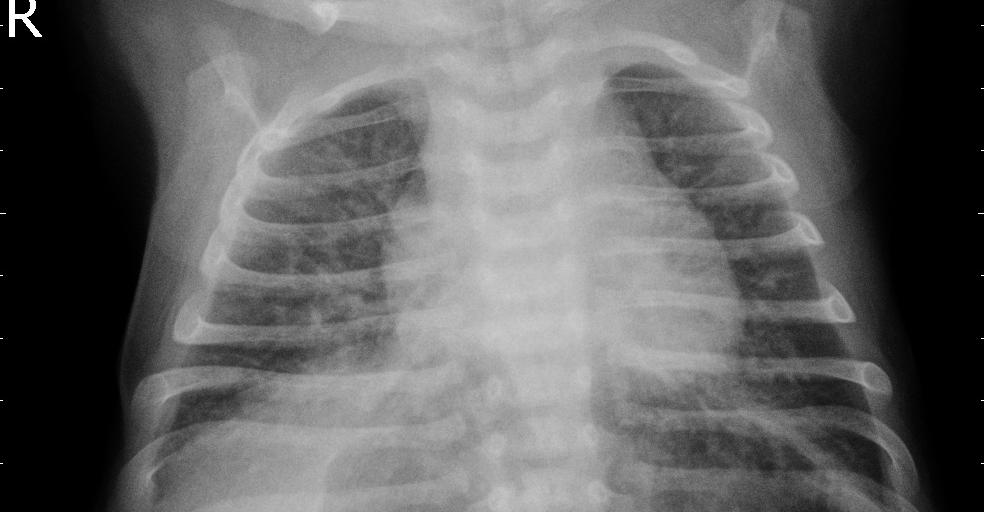
Diagnosis: PNEUMONIA